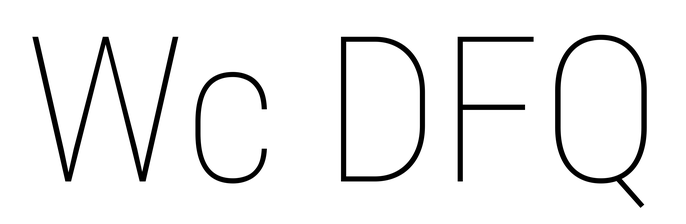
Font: Roboto_Condensed_Thin